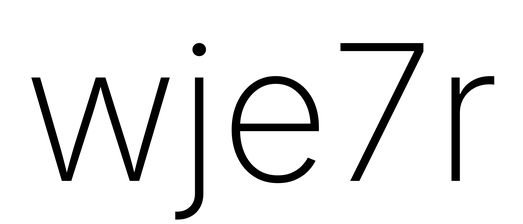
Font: Inter_ExtraLight